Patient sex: M
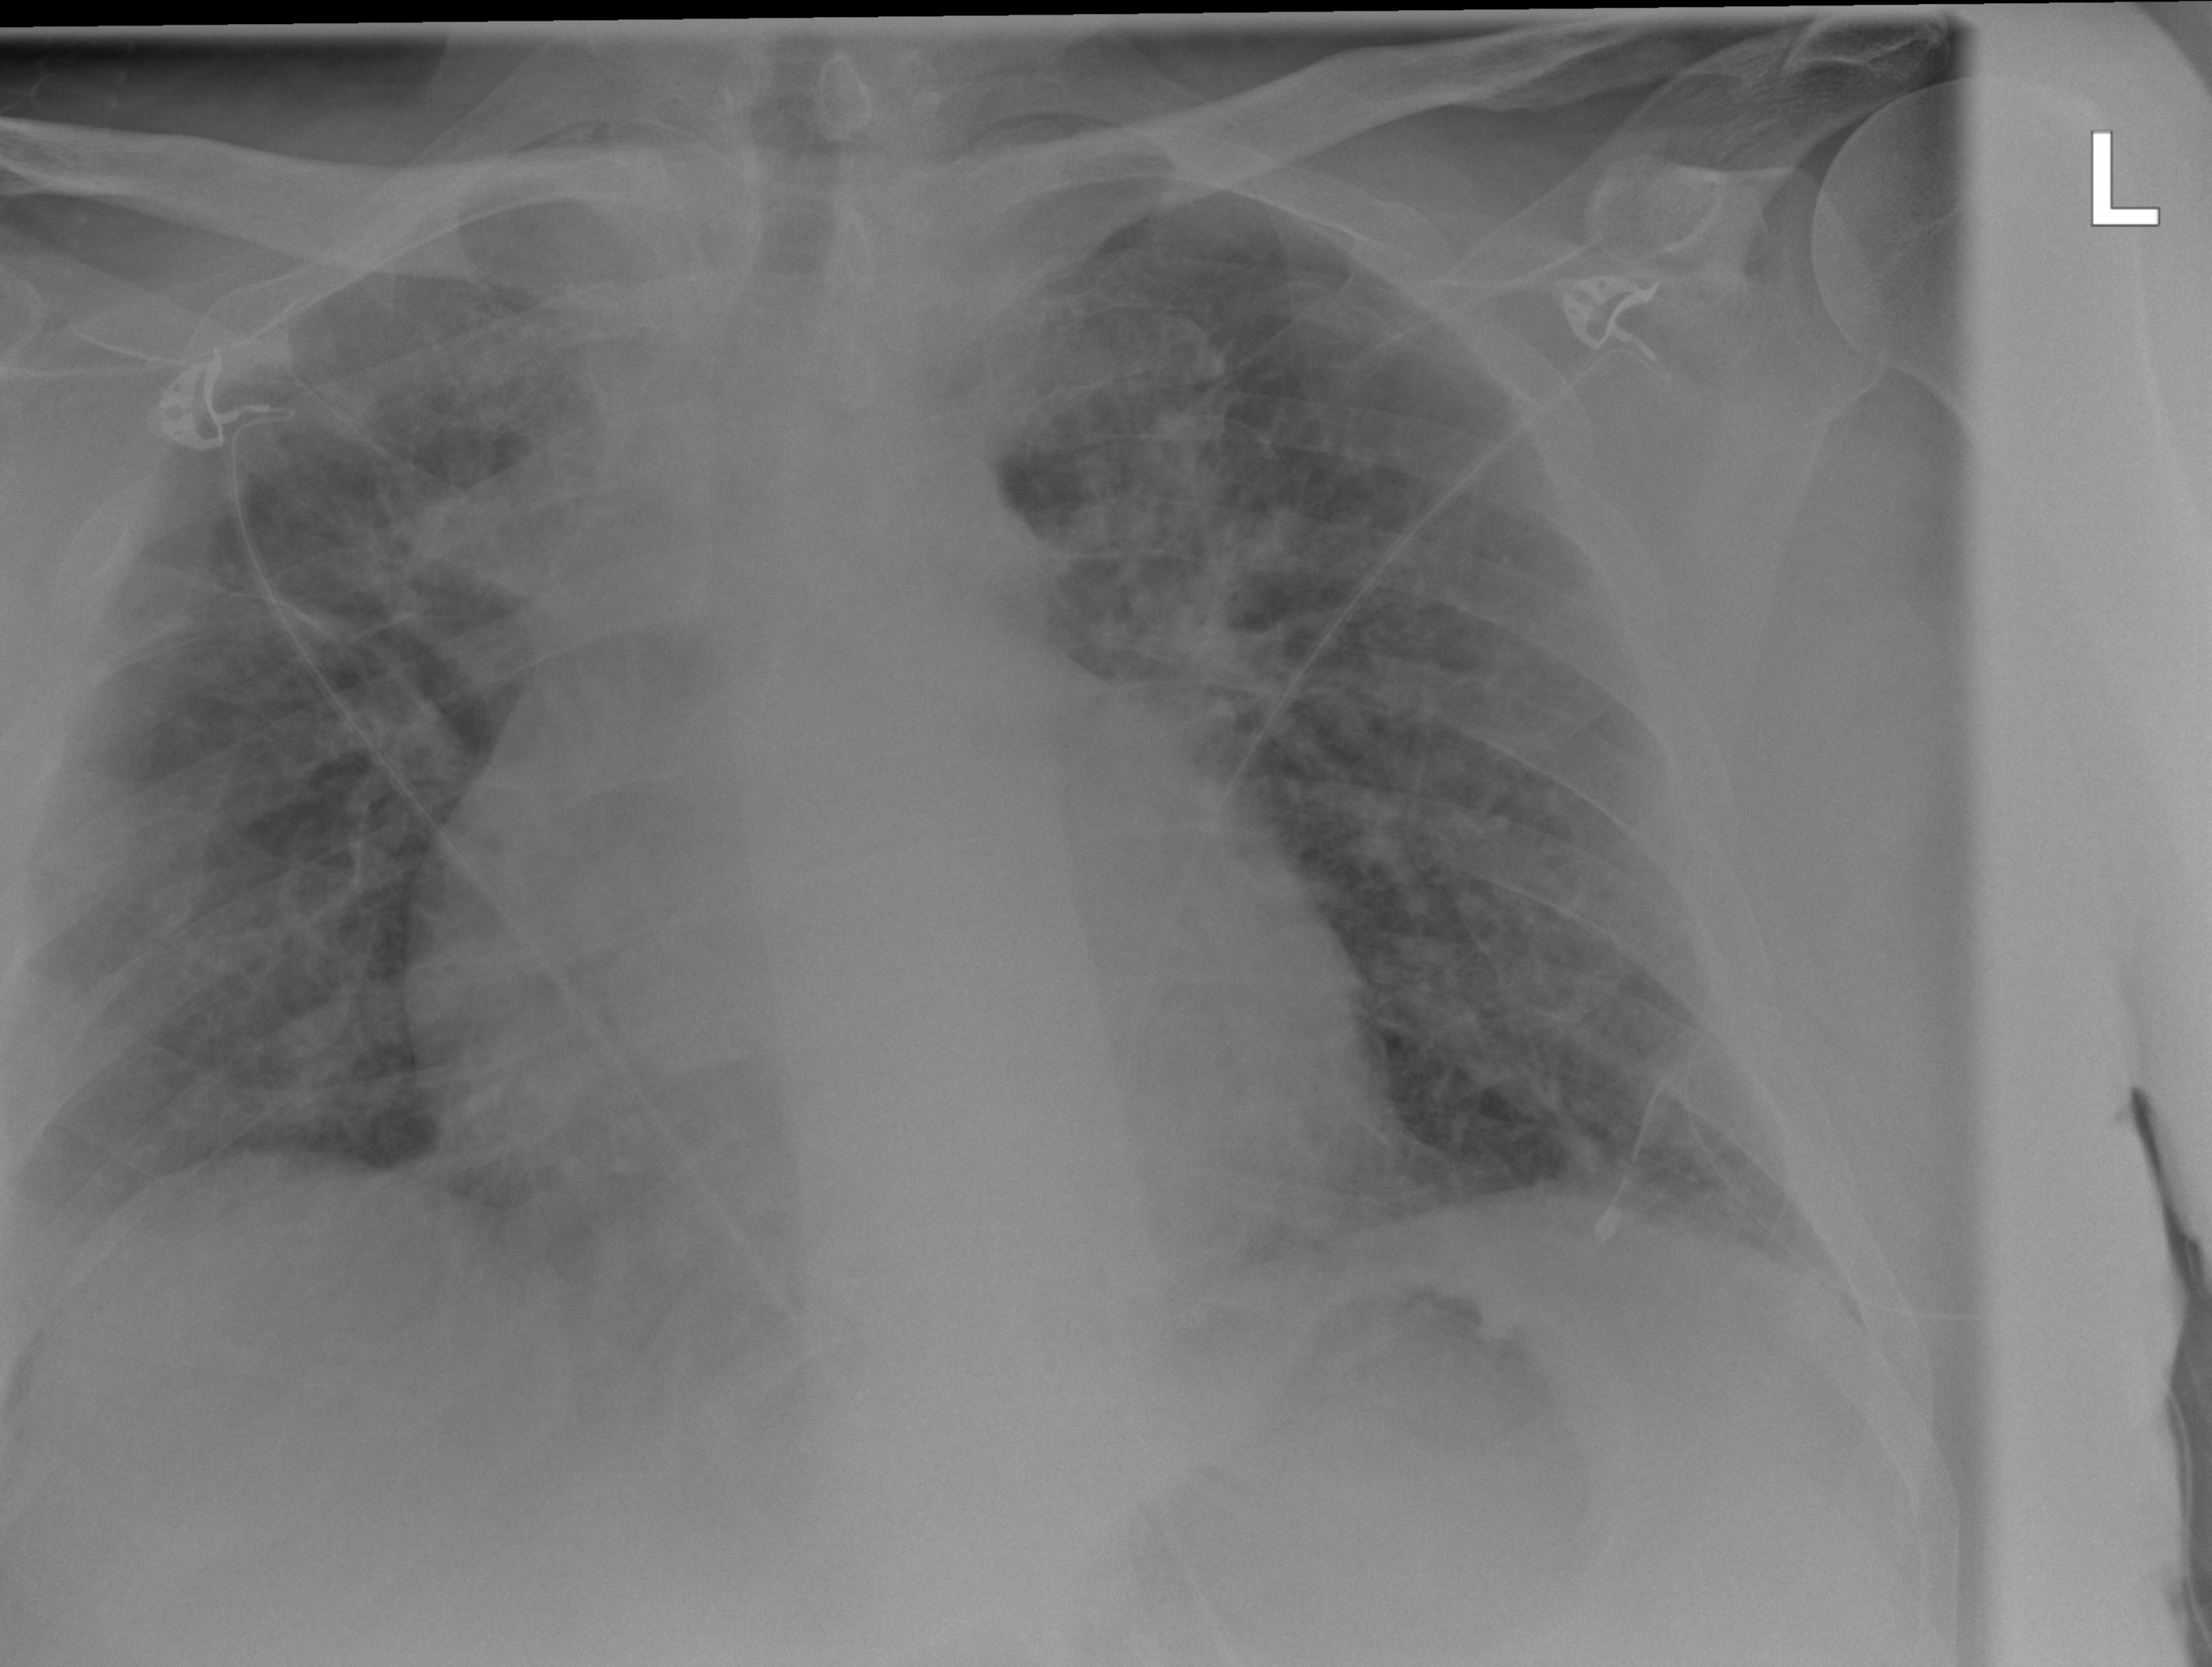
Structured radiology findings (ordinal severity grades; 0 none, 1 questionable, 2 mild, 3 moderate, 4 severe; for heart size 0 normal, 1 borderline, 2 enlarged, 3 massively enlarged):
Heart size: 3
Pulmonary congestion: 0
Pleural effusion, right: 0
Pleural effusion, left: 0
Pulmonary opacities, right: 0
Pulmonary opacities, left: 0
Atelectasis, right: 2
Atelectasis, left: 2